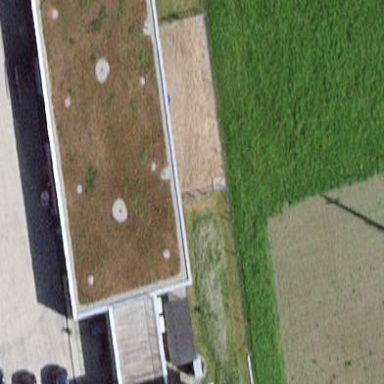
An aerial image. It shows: Building that houses veterinary clinic.